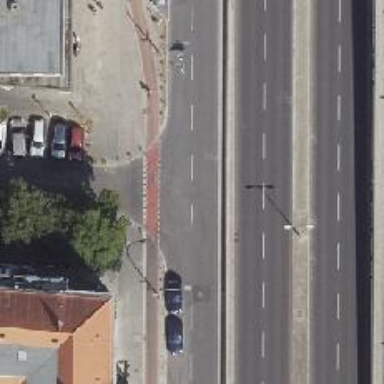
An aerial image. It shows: Secondary road with asphalt surface and cycle track on the right side.